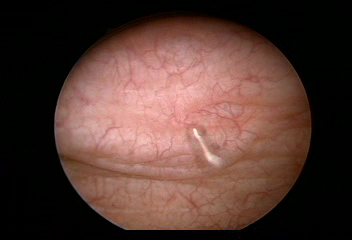
Modality: WLC
Class: Normal mucosa
Bladder cancer association: No